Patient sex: M
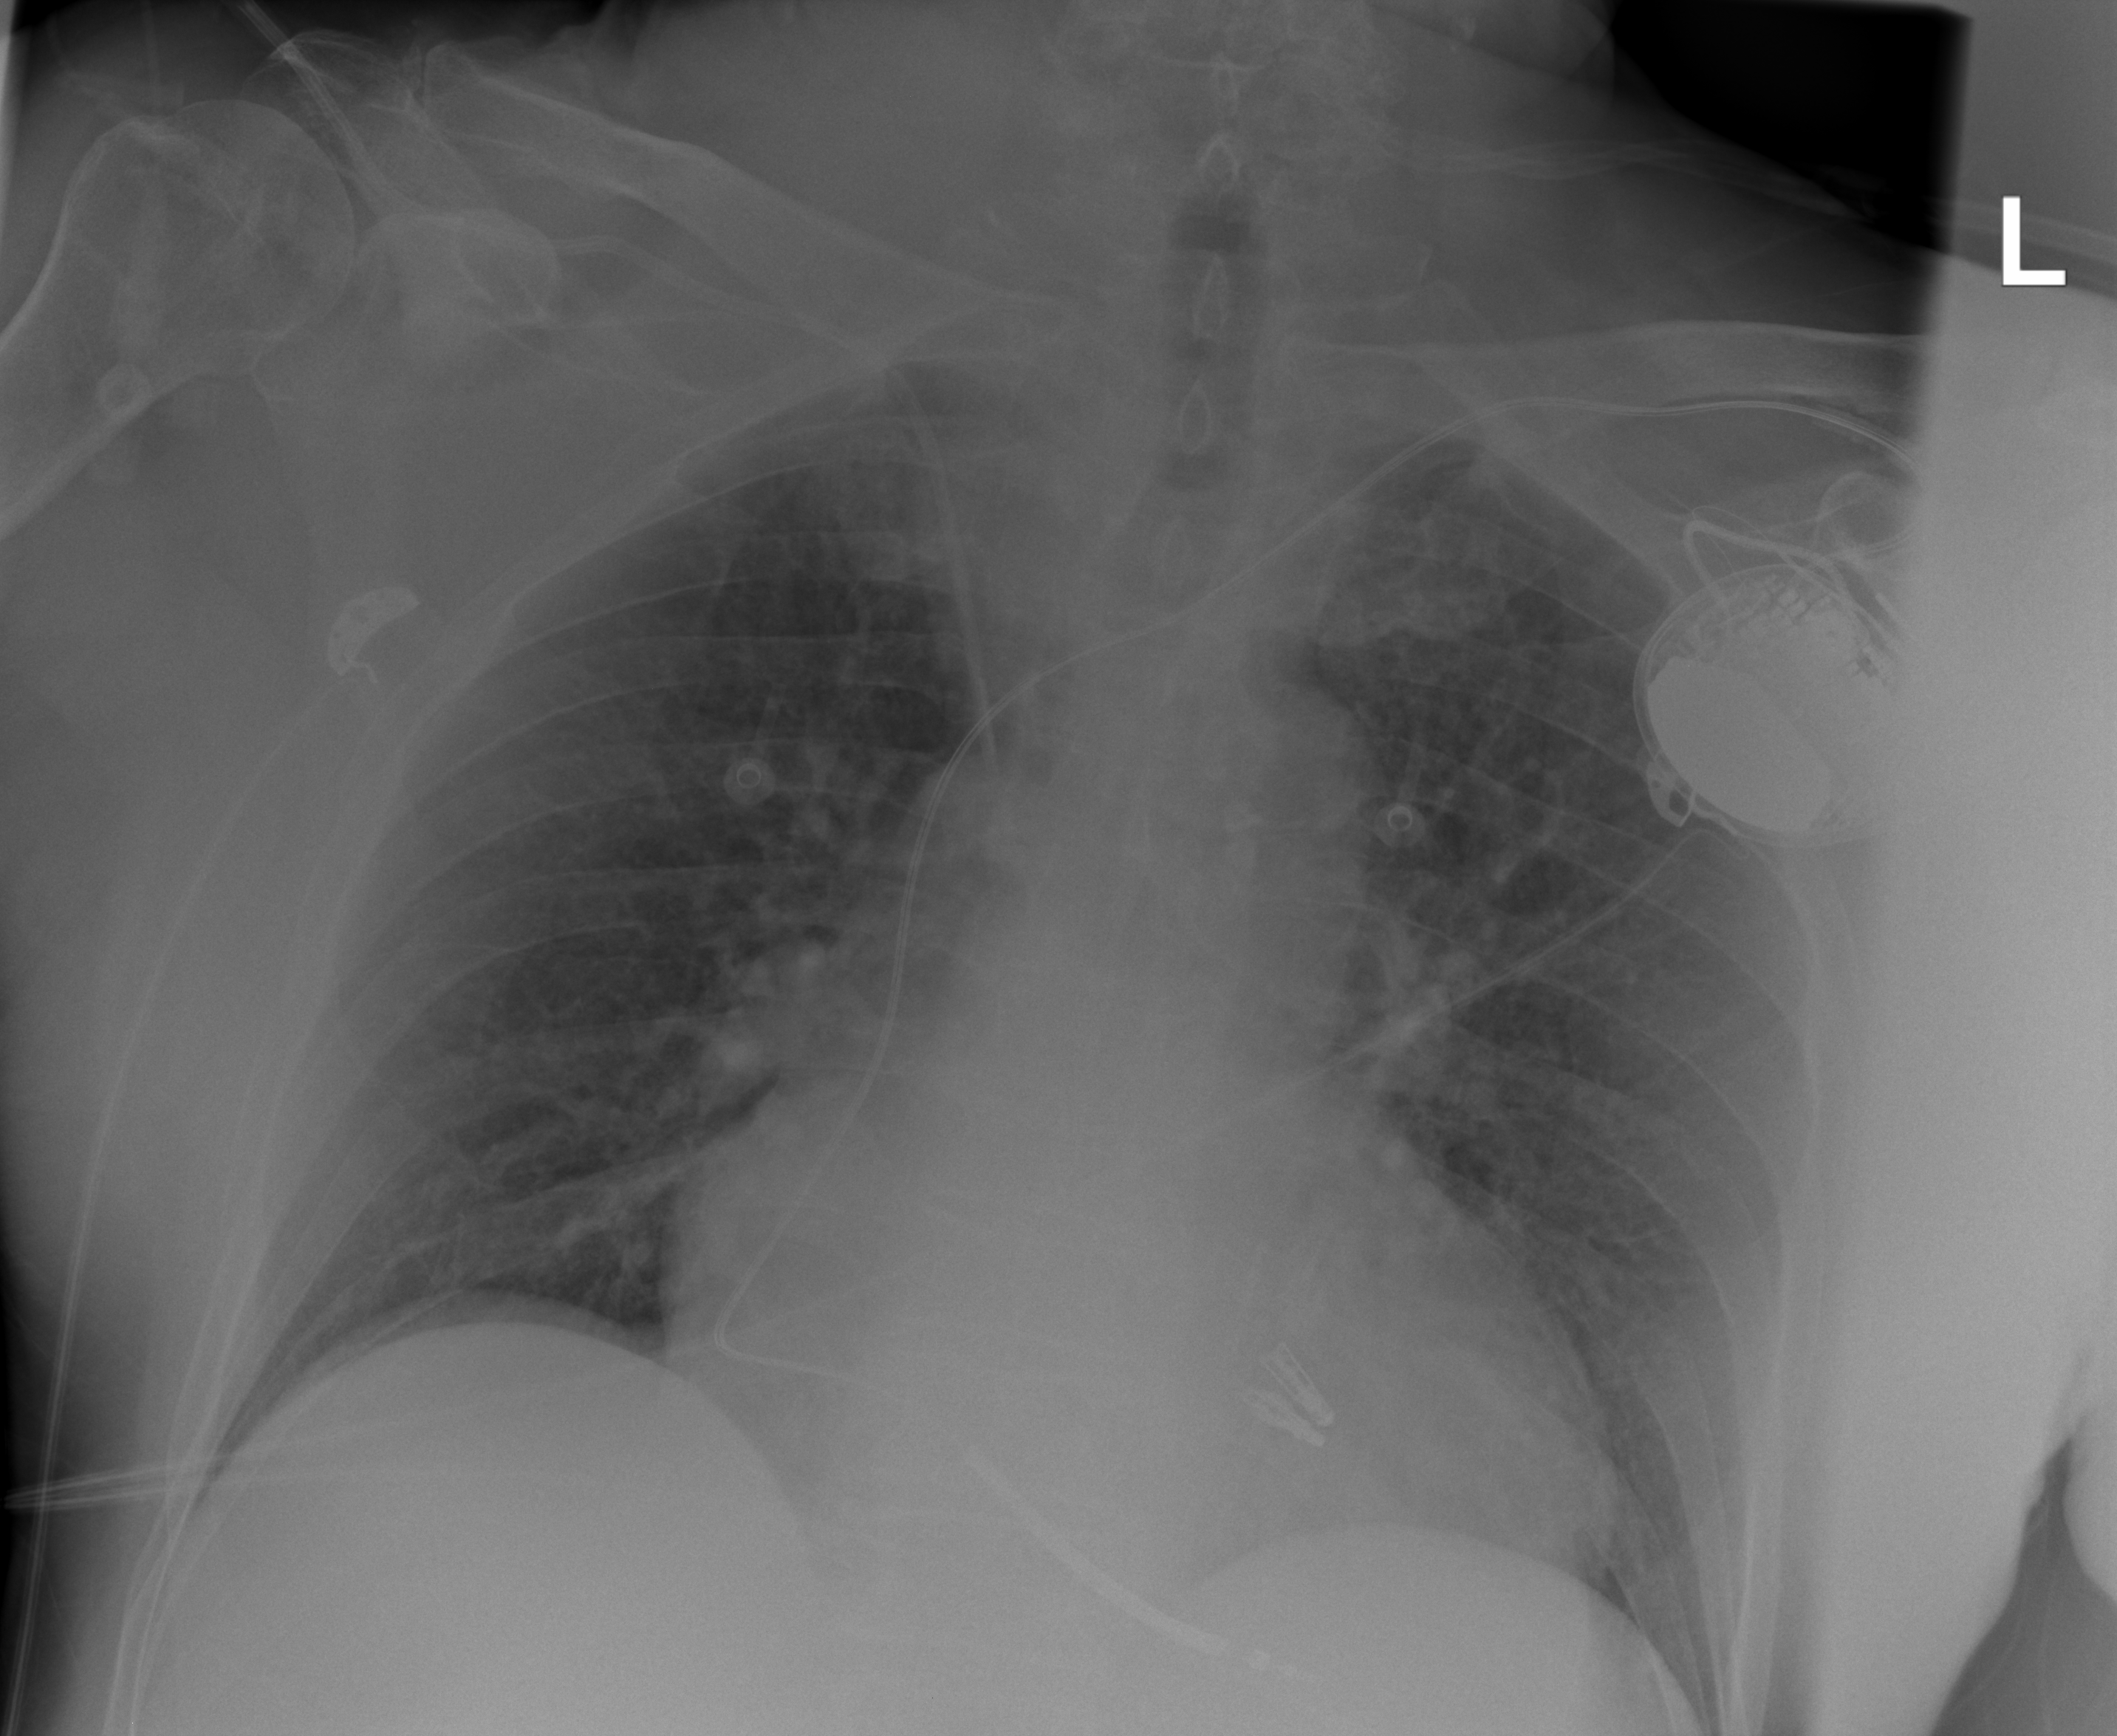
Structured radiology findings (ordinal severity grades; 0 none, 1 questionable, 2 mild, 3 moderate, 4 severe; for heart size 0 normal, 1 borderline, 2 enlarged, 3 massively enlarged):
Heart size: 2
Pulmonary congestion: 2
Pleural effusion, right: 0
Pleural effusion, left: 0
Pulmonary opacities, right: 0
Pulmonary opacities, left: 0
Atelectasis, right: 0
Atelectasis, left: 0